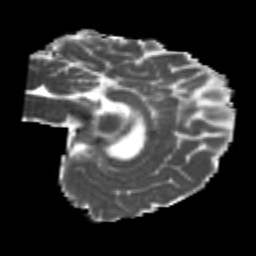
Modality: MD
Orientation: sagittal
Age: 20
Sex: male
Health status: healthy
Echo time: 0.074 s